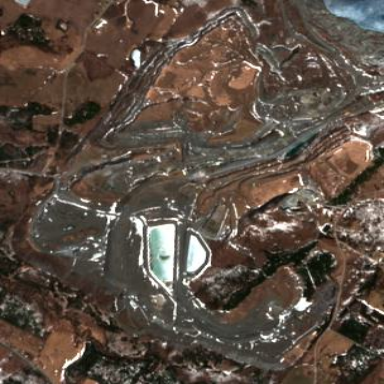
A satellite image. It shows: Industrial solid depot designated as landfill.